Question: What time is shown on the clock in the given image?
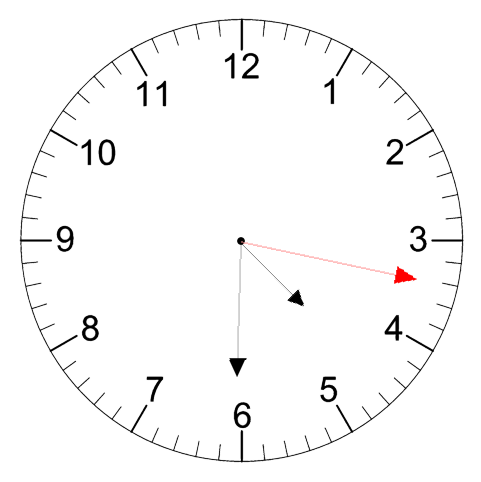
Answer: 04:30:17